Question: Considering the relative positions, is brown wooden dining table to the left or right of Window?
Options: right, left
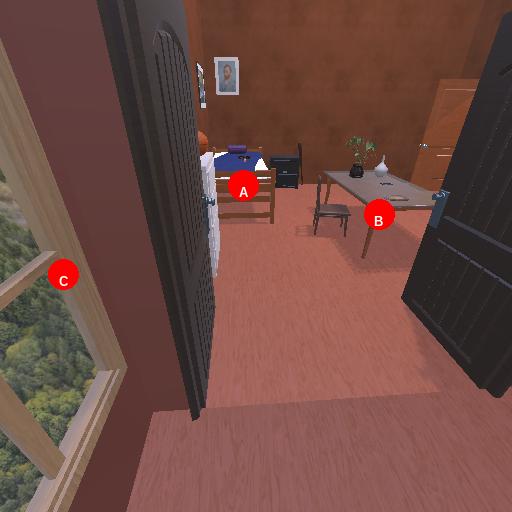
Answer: right